Question: May I know what the name of this function or is there any references to do the function similar to the image below.
I would like to load this when the website is loaded.
I found some method is do using Modal Box but it seem to be not really proper.
Or this is the only way to do it?
Please guide me from here.

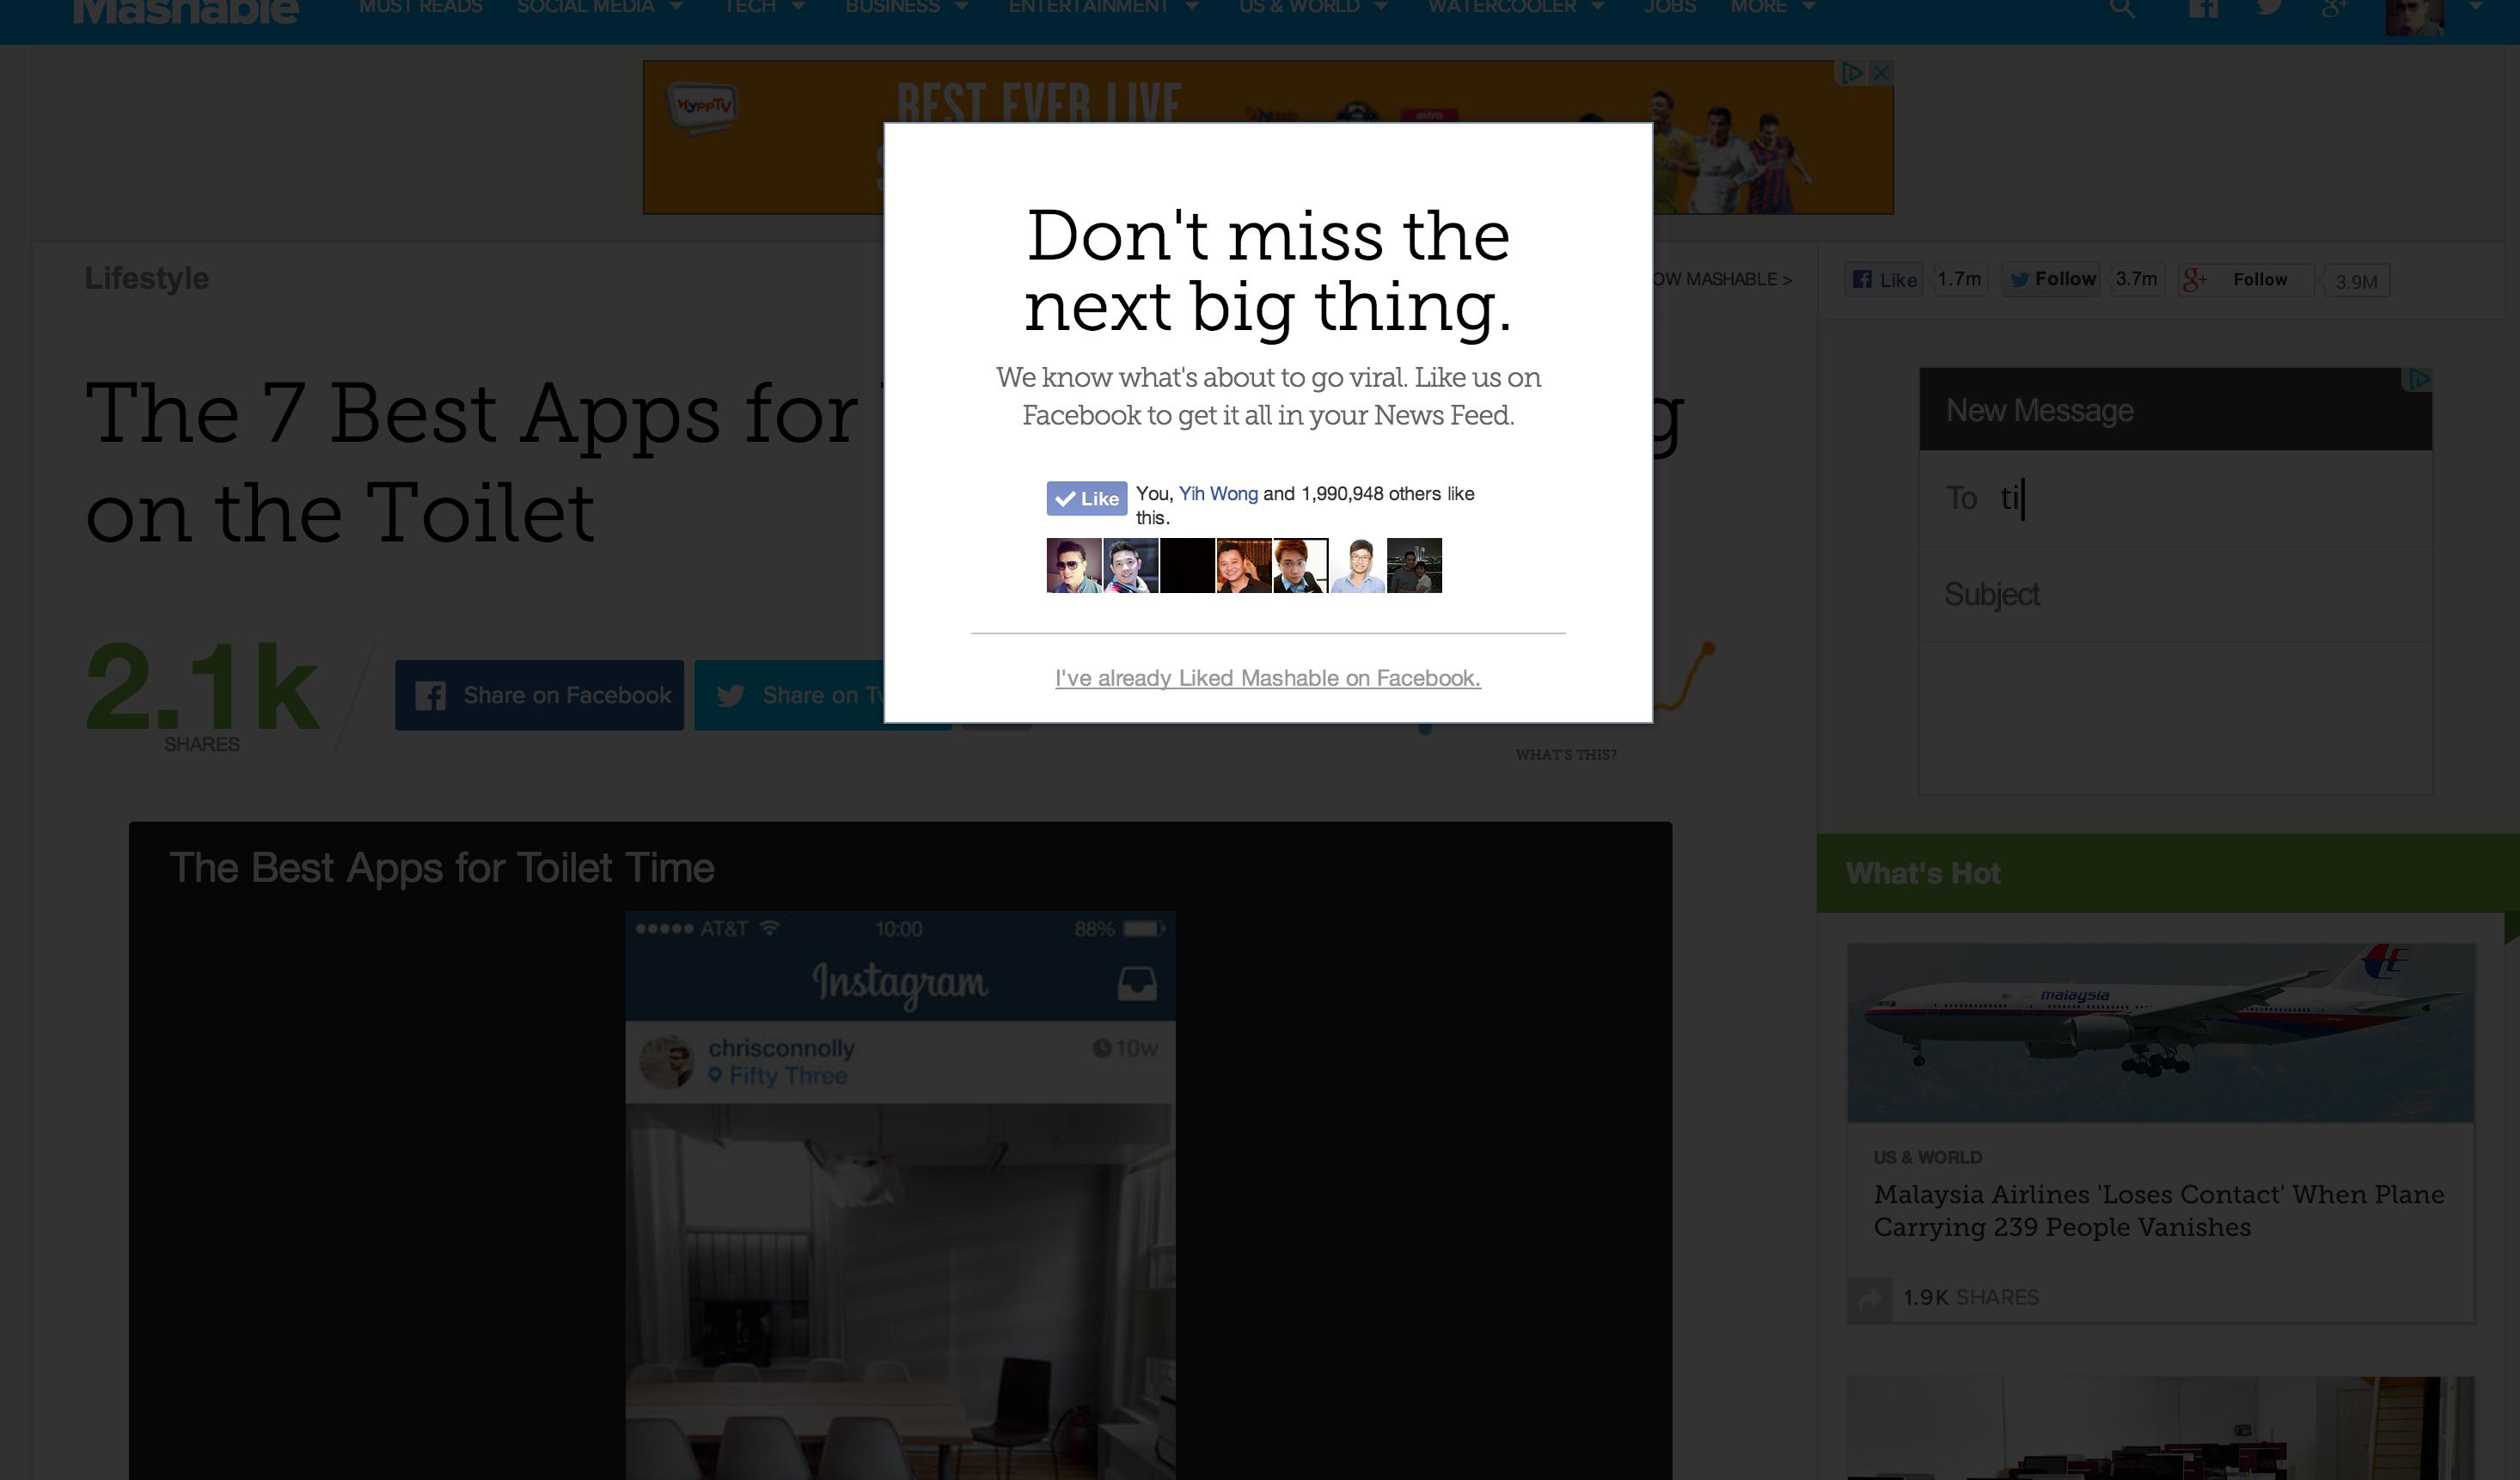
Answer: You can use jquery onload function and put the relevant code for popup window.
(<URL>.
There are many popup window jquery modals - <URL>
I personally recommend you to use <URL> , I have tried that and it's cool.
'''
$( window ).load(function() {
$('element_to_pop_up').bPopup();
});
'''
Hope you got the answer :)